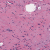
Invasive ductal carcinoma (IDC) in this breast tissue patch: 1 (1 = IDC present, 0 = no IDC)